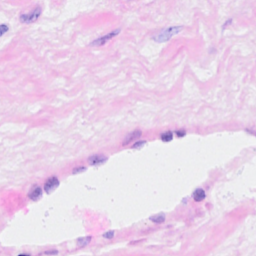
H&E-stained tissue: Breast